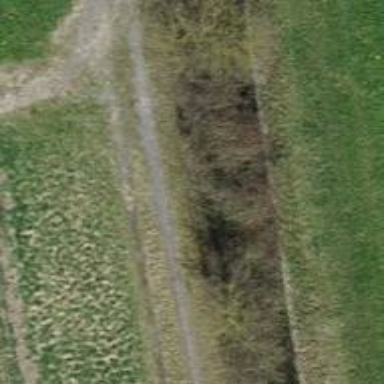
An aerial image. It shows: Ditch in the surroundings.